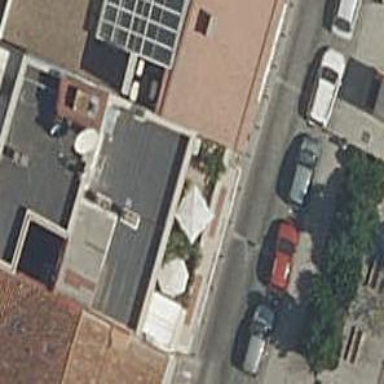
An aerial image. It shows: Lively nightclub.